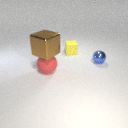
large red rubber sphere to the left of small yellow rubber cube